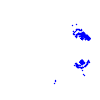
Particle: electron